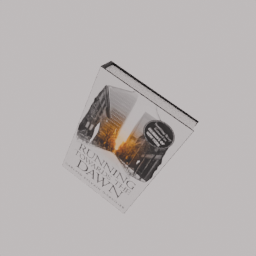
Label: tools